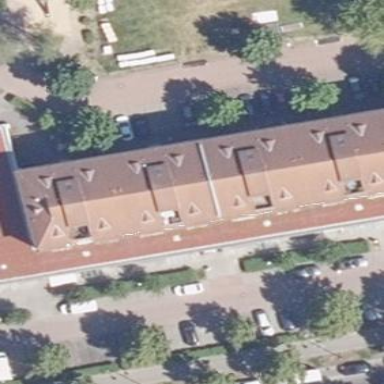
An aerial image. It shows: Hipped-roof building with apartments.